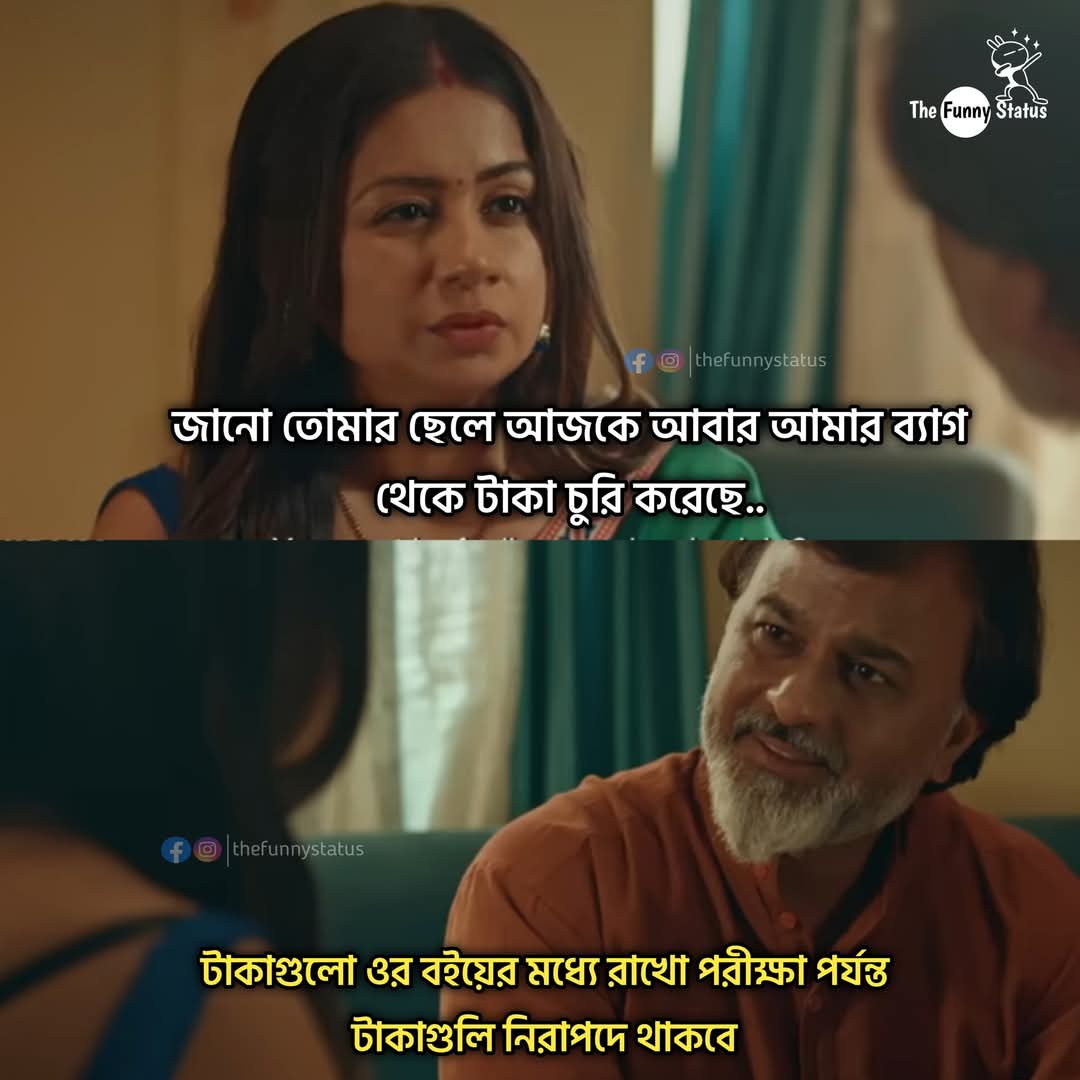
Text: জানো তোমার ছেলে আজকে আবার আমার ব্যাগ থেকে টাকা চুরি করেছে..
টাকাগুলো ওর বইয়ের মধ্যে রাখো পরীক্ষা পর্যন্ত টাকাগুলি নিরাপদে থাকবে
Label: Non Hate